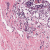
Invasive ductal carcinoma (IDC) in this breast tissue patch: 0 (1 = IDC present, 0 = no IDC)